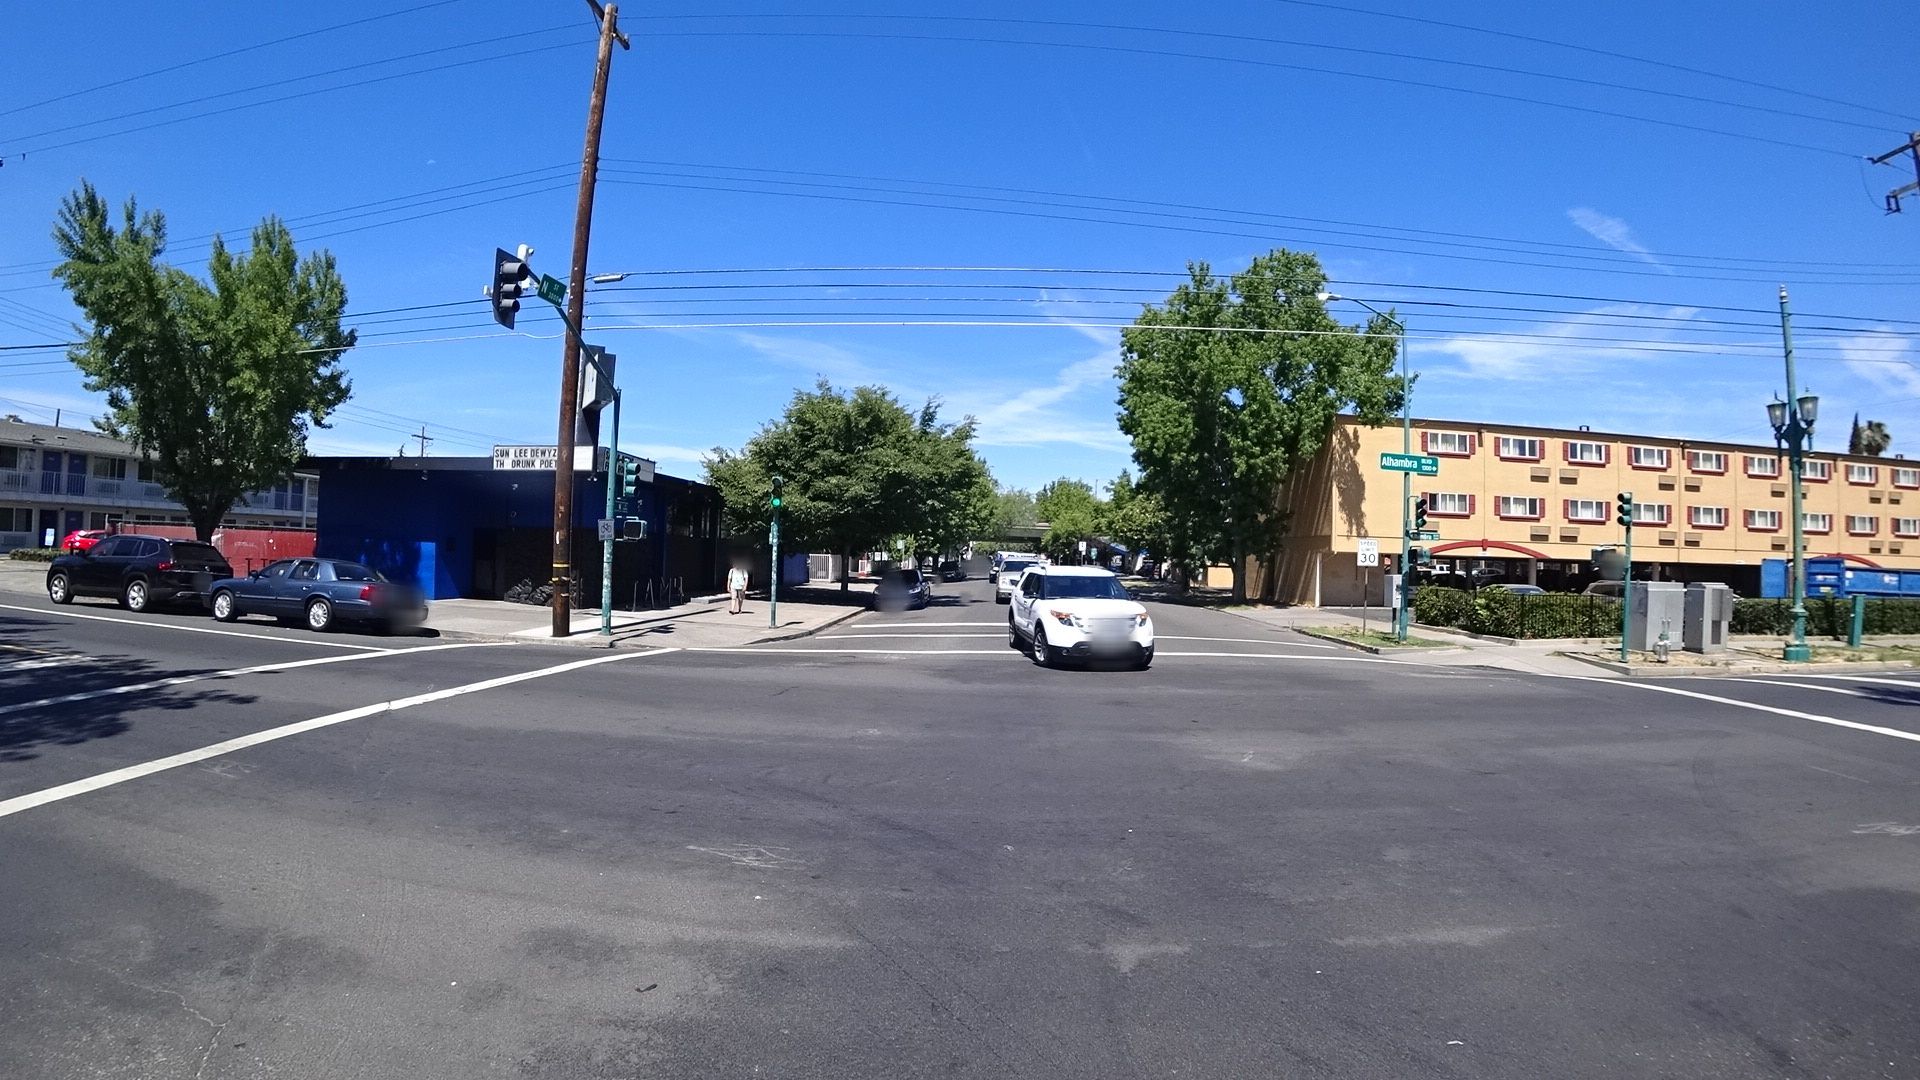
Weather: clear
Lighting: day
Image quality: good
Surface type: cycling surface
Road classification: tertiary
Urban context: urban centre
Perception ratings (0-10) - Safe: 4.09, Lively: 6.74, Beautiful: 5.49, Boring: 1.51, Depressing: 5.9, Wealthy: 7.29